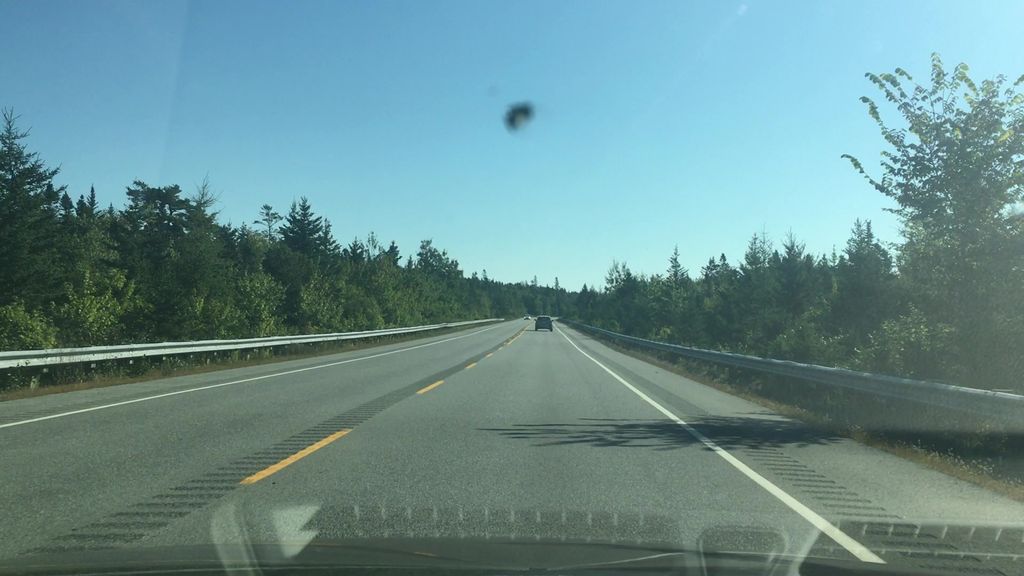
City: halifax